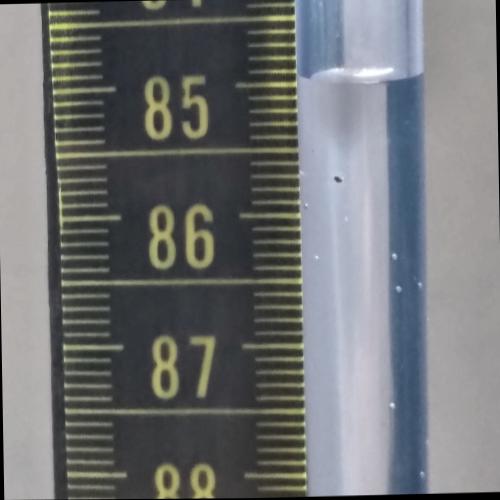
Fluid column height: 85.0 cm